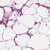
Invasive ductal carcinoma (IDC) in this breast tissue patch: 0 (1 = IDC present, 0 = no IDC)